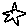
Label: star